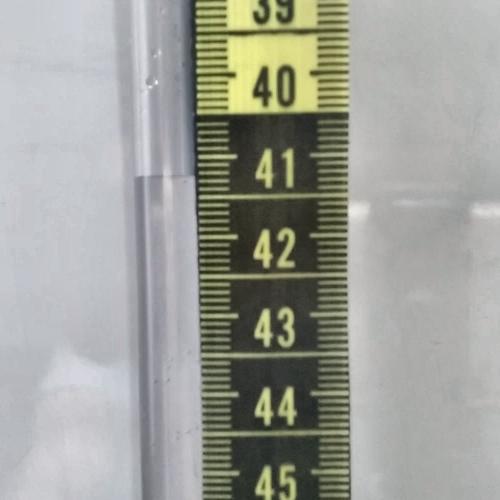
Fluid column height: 41.2 cm